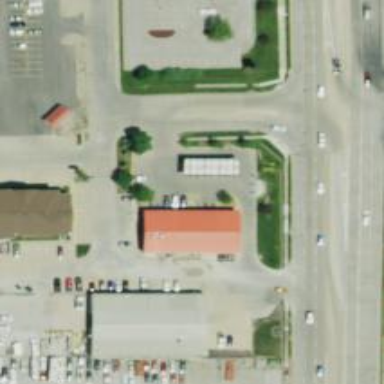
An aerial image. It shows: Convenience shop.